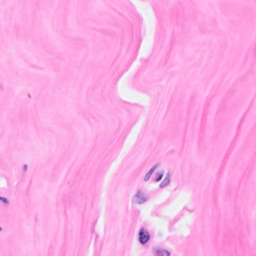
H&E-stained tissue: Breast